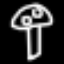
Label: mushroom